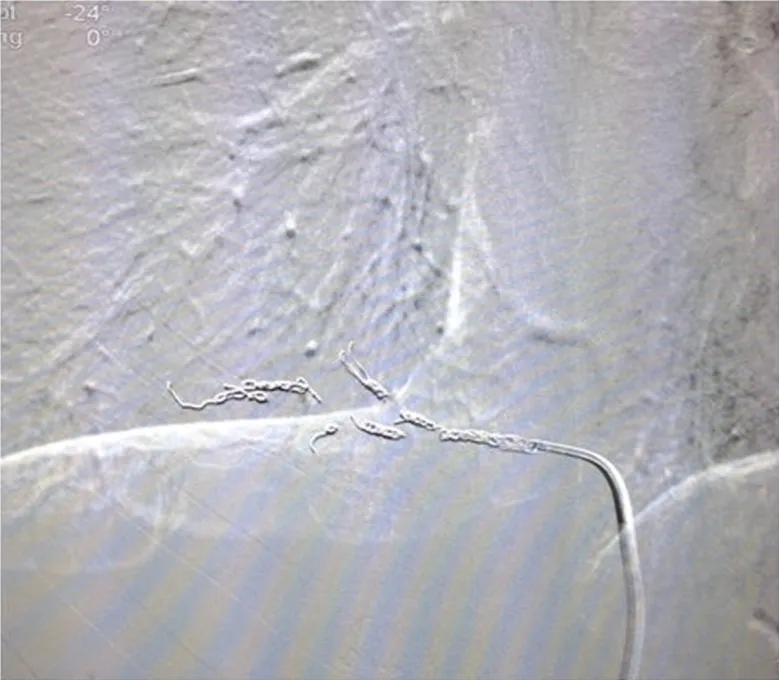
Embolization of the branch with controlled-release coils.
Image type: radiology (x_ray)